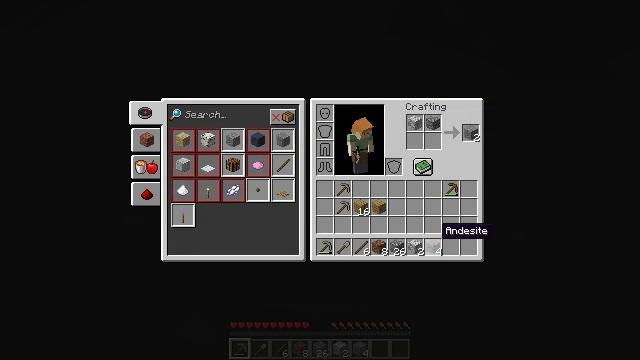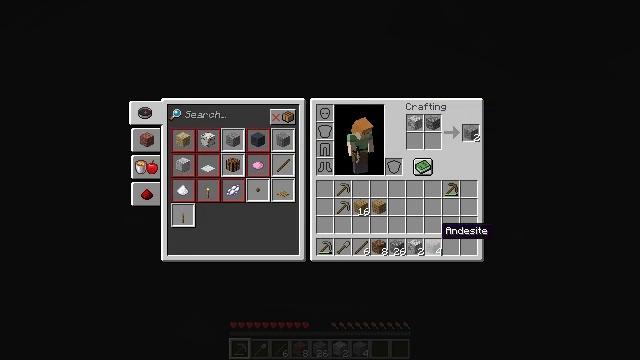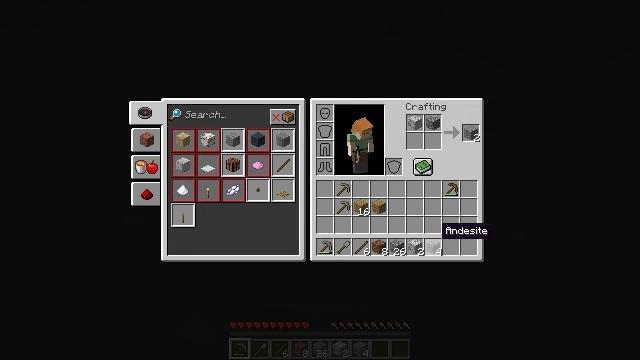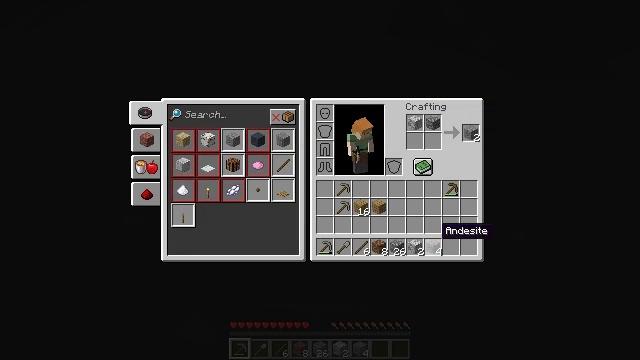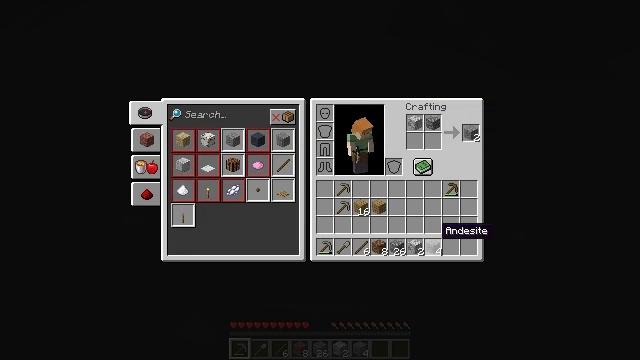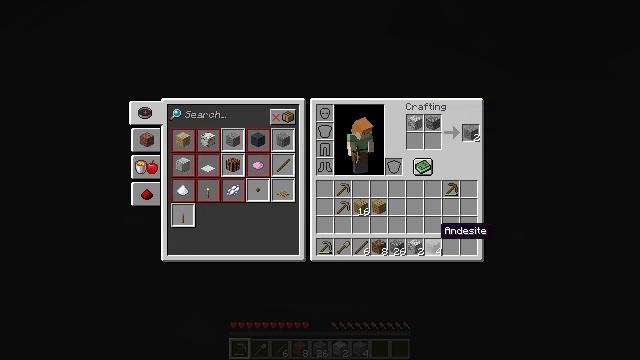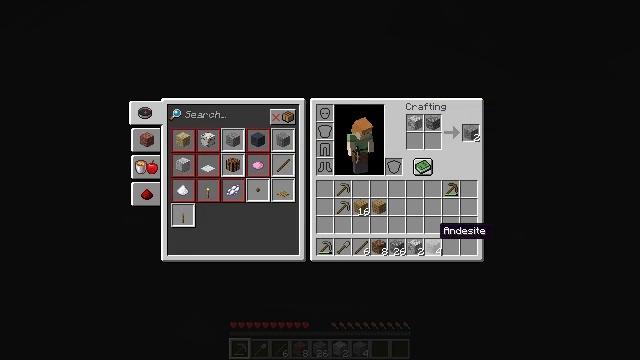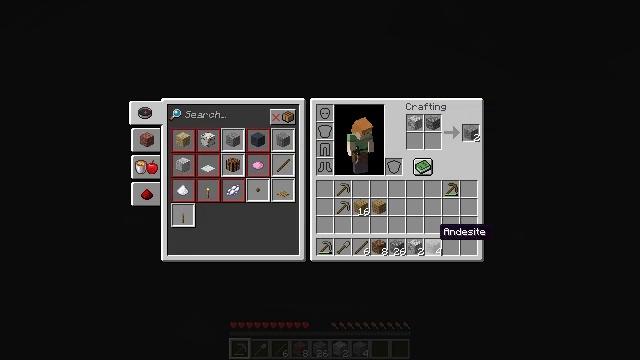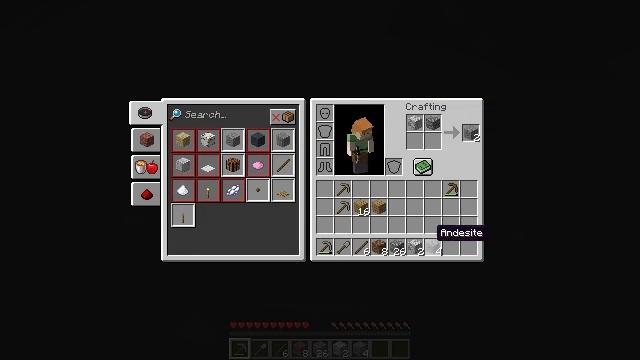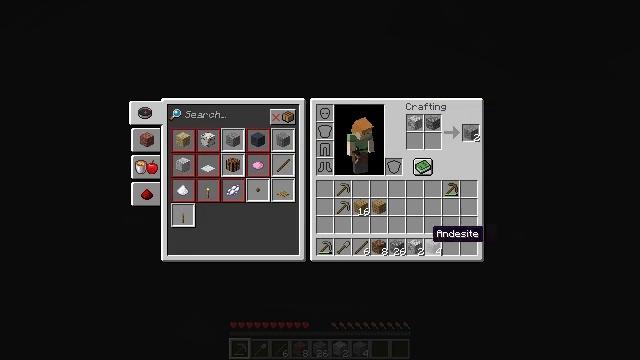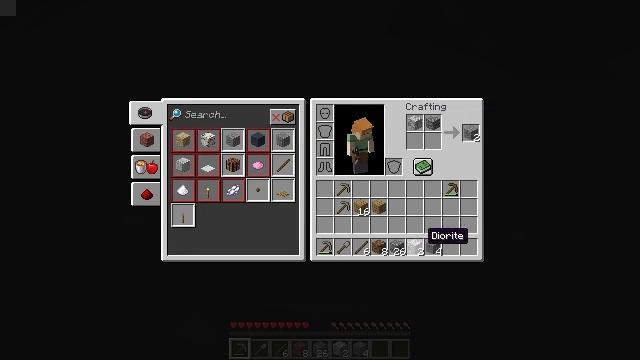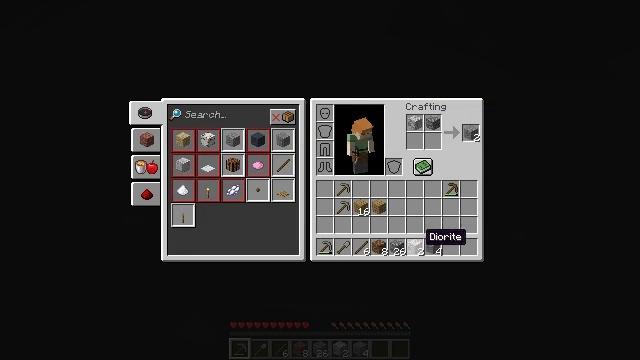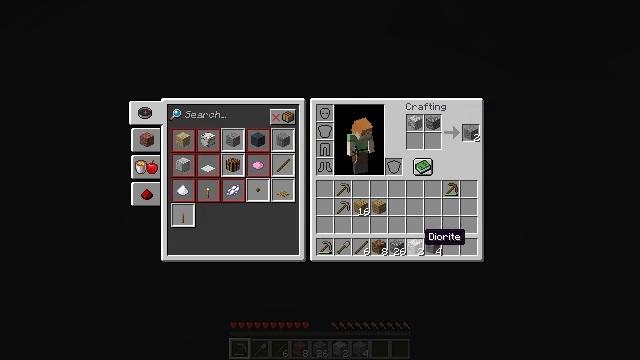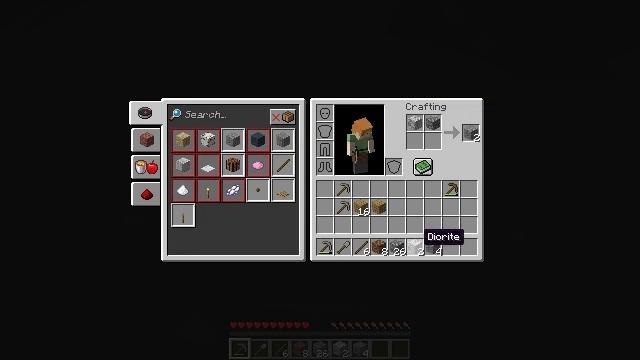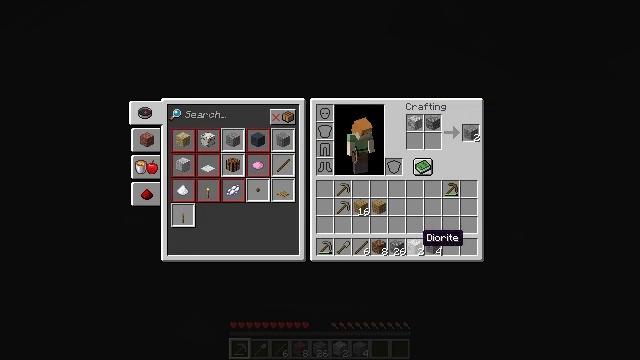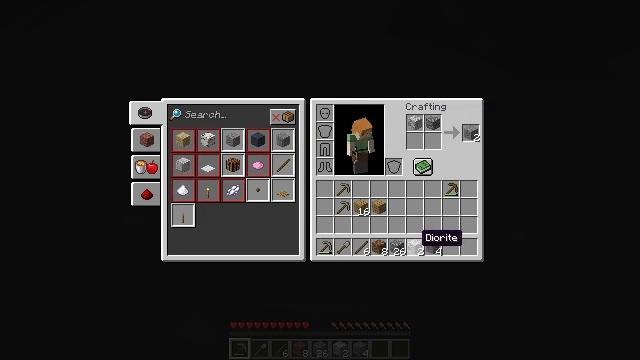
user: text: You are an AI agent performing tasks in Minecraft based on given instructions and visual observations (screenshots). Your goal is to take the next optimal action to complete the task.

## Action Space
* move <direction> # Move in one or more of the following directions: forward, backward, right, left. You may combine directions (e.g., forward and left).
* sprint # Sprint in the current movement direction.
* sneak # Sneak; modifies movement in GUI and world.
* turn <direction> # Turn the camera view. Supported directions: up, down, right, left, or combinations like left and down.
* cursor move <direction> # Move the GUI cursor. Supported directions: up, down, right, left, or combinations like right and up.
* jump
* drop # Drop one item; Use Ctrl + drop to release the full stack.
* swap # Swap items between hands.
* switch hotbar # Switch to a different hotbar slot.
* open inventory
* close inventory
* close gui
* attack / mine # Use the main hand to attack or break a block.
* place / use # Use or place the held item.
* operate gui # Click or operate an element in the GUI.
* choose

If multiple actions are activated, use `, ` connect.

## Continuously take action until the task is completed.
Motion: motion action
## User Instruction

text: Open the crafting table and craft polished andesite.
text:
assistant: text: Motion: no_op
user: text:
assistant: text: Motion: no_op
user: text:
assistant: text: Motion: no_op
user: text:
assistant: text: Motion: no_op
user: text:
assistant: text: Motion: no_op
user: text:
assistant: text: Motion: no_op
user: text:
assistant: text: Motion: no_op
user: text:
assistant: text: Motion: no_op
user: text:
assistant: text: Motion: no_op
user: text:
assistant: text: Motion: no_op
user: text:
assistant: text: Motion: no_op
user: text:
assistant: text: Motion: no_op
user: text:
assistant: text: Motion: no_op
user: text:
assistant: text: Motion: no_op
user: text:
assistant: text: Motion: no_op
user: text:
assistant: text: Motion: no_op
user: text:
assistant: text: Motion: no_op
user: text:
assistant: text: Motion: cursor move right
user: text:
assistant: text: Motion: cursor move right and up
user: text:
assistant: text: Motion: cursor move right and up
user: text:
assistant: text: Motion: cursor move right and up
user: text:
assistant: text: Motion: cursor move up
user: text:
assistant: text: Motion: no_op
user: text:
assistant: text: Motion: no_op
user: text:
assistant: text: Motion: no_op
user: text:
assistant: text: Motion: no_op
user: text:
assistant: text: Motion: no_op
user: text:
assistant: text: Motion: no_op
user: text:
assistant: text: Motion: no_op
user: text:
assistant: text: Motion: no_op